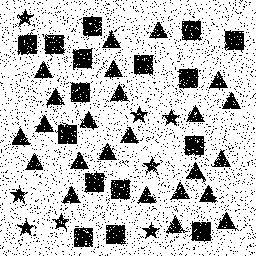
Squares: 16
Triangles: 24
Stars: 8
Total shapes: 48